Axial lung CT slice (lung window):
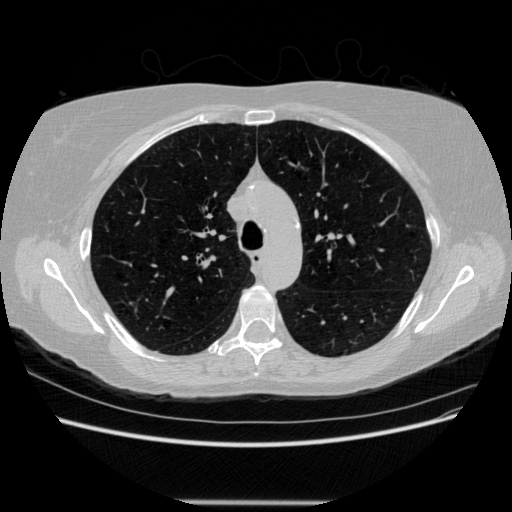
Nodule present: no